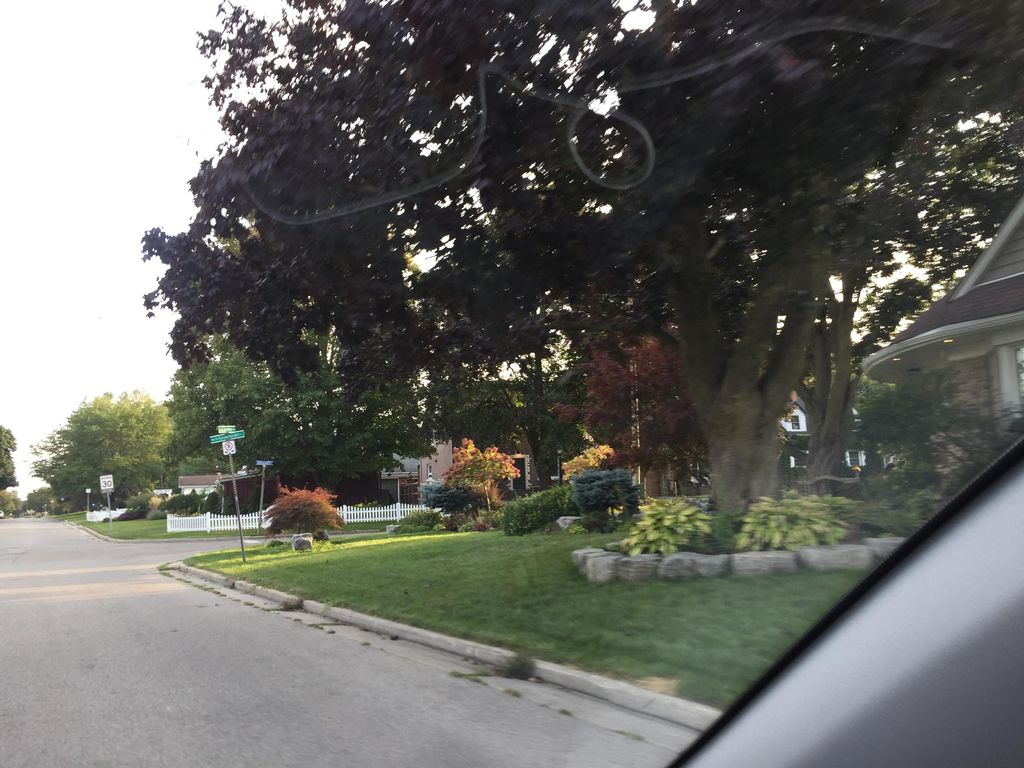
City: kitchener-waterloo